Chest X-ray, AP view. Patient: 33 years old, sex M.
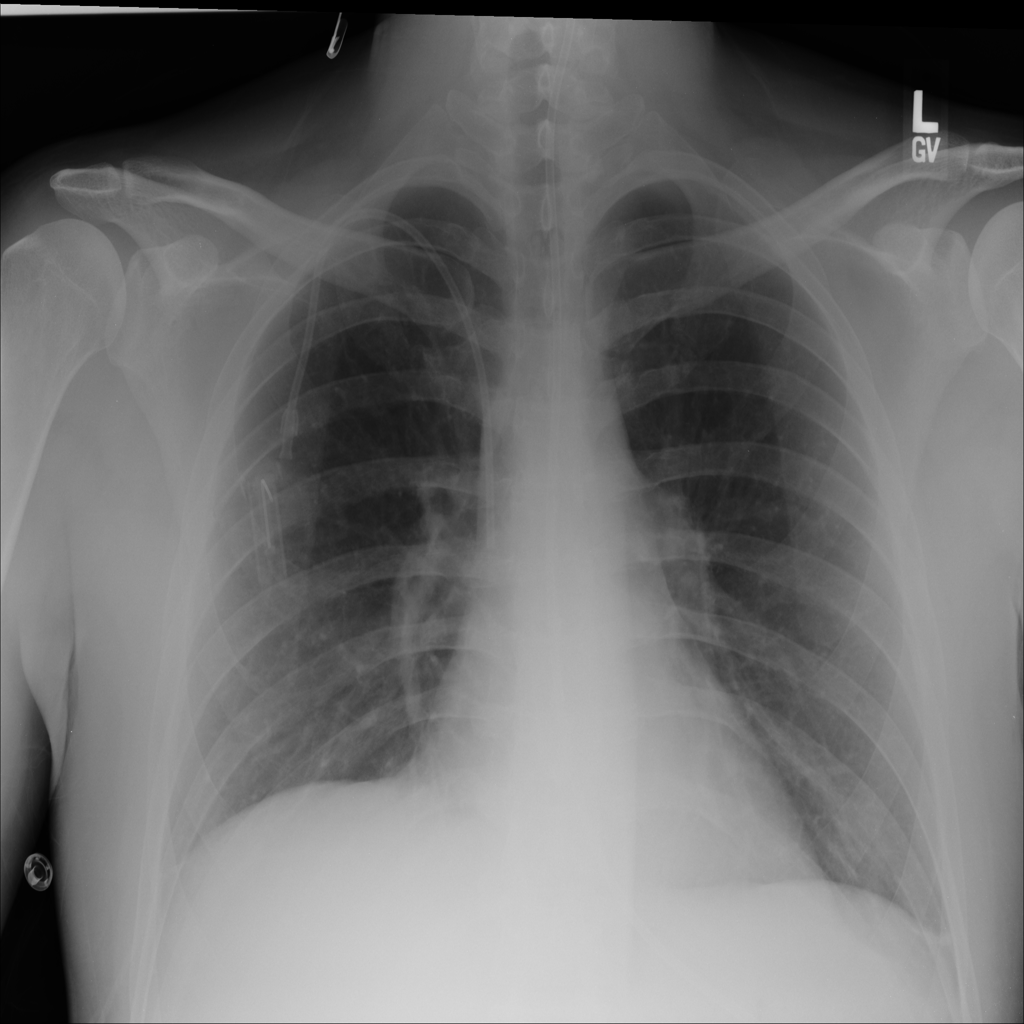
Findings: Effusion, Pleural_Thickening